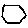
Label: hexagon